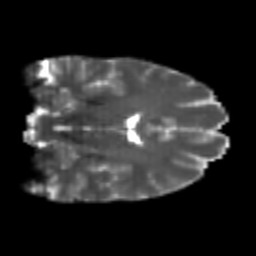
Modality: T2w
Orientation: coronal
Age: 26
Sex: female
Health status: healthy
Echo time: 0.074 s